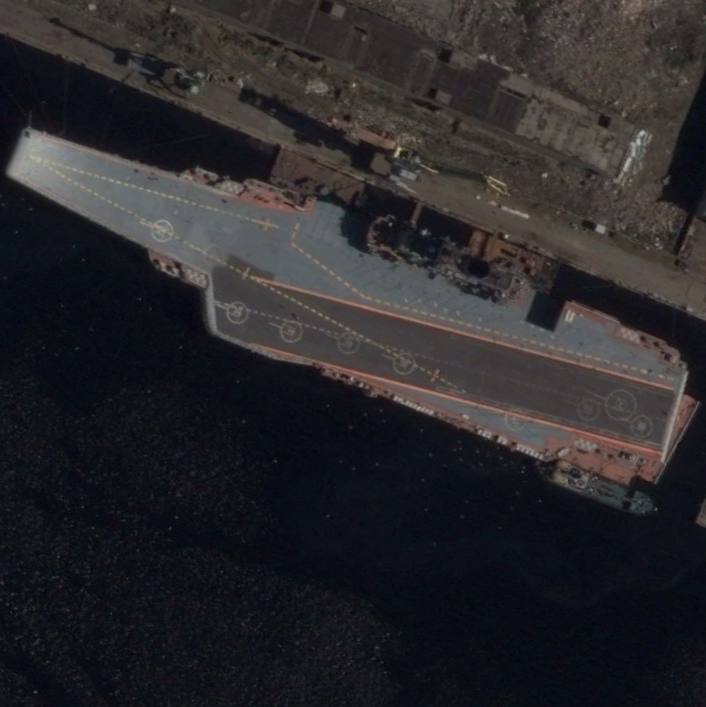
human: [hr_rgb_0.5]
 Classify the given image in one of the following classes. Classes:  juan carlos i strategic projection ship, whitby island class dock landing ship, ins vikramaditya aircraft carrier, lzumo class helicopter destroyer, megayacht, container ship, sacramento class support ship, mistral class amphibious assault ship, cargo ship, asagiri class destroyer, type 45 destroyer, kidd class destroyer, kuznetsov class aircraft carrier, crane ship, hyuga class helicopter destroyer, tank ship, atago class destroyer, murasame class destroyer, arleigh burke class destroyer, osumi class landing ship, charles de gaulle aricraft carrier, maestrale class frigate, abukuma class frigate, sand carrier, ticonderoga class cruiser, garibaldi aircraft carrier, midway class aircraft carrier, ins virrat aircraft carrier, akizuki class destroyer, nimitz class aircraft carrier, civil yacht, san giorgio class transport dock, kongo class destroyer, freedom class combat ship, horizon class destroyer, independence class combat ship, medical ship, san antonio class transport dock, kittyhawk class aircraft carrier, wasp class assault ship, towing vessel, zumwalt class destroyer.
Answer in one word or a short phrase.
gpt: Kuznetsov class aircraft carrier